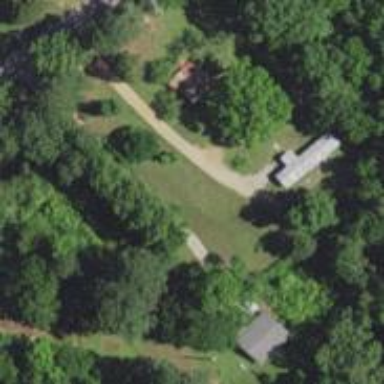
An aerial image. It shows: Driveway leading to service road.